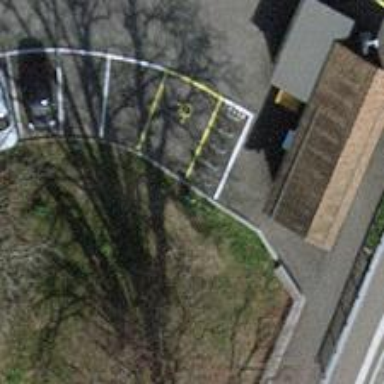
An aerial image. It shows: Bicycle parking area with stands.